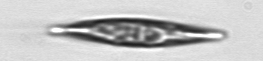
Label: Pleurosigma